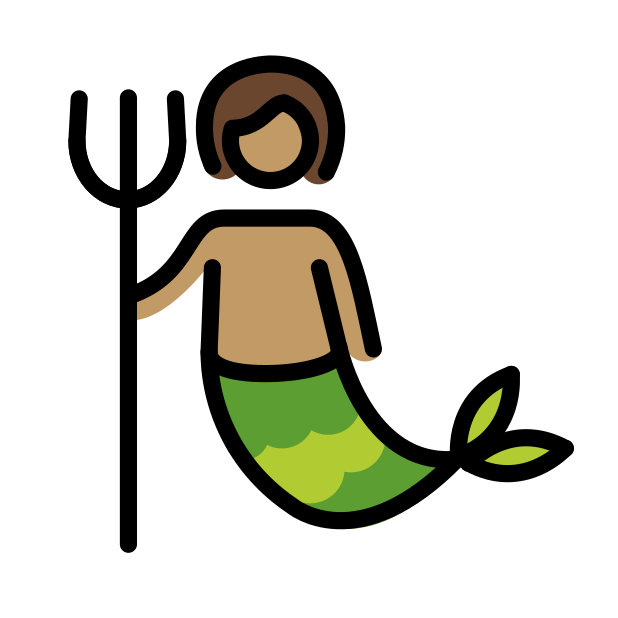
merperson: medium skin tone